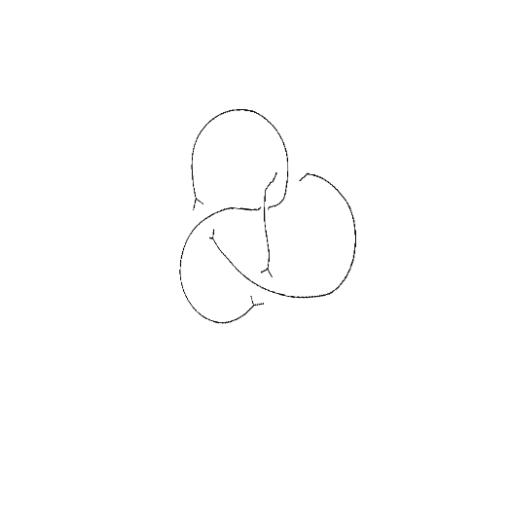
Crossing number: 4